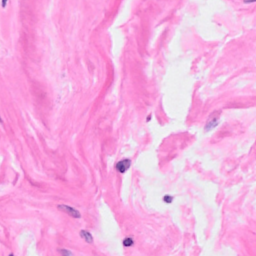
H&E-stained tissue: Breast